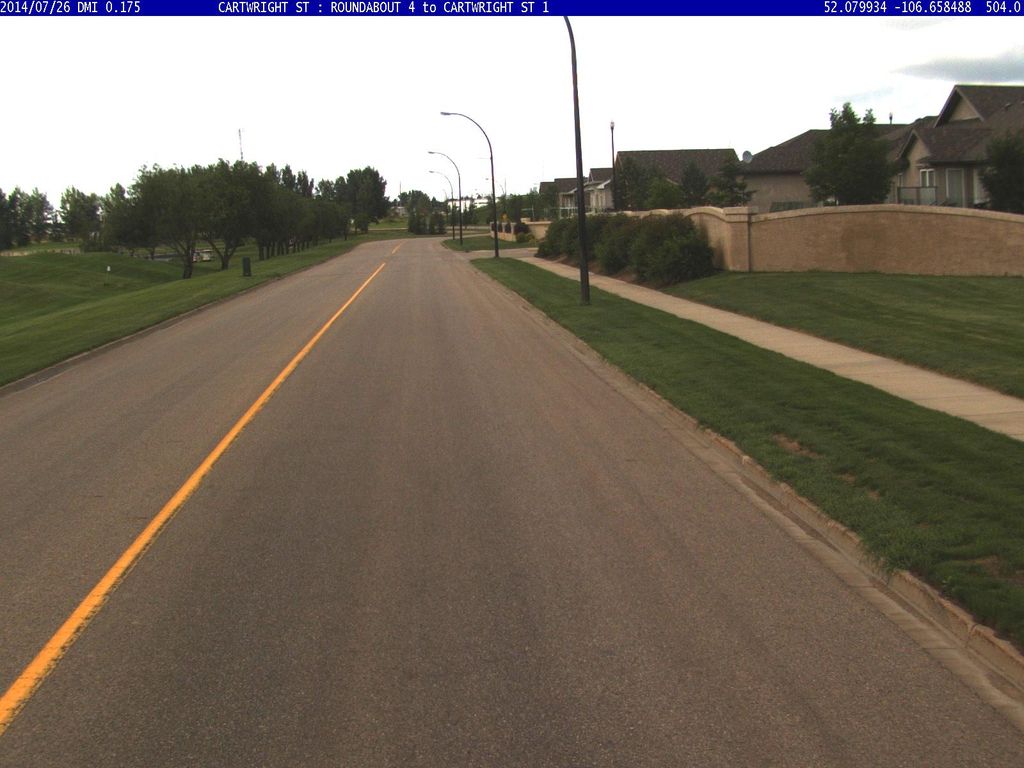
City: saskatoon